Question: I have the following code which is being called in cellForRowAtIndexPath for a UITableView.
'''
self.dateFormatter = [[NSDateFormatter alloc] init];
[self.dateFormatter setDateFormat:@"EEEE, dd MMM yyyy HH:mm:ss z"];
OLVisit *visit = [self.visits objectAtIndex:indexPath.row];
NSString *strVisitDate = [NSString stringWithFormat:@"%@", visit.olcreatedat];
NSDate *visitDate = [self.dateFormatter dateFromString:strVisitDate];
strVisitDate = [self.dateFormatter stringFromDate:visitDate];
'''
The string returned from visit.olcreatedat is in the following format (as can be seen in the debugger screenshot below) "2013-04-09 11:55:25 +0000".

I get a nil NSDate value returned into visitDate.
Could somebody help me figure this out?
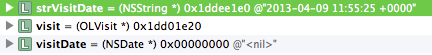
Answer: : As pointed out by @rmaddy, there was a misunderstanding about what 'visit.olcreatedat' was.
This first answer is based on the assumption that 'visit.olcreatedat' is an
NSDate. For an answer that assumes that 'visit.olcreatedat' is an NSString containing a formatted date, read the second part of this answer.
# visit.olcreatedat is an NSDate
'''
- (void)viewDidLoad {
[super viewDidLoad];
// Alloc the date formatter in a method that gets run only when the controller appears, and not during scroll operations or UI updates.
self.outputDateFormatter = [[NSDateFormatter alloc] init];
[self.outputDateFormatter setDateFormat:@"EEEE, dd MMM yyyy HH:mm:ss z"];
}
- (UITableViewCell*)tableView:(UITableView*)tableView cellForRowAtIndexPath:(NSIndexPath*)indexPath: {
// dequeue or create the cell...
// ...
// ...
OLVisit *visit = [self.visits objectAtIndex:indexPath.row];
NSString * strVisitDate = [self.outputDateFormatter stringFromDate:visit.olcreatedat];
// Here you can assign the string to the right UILabel
cell.textLabel.text = strVisitDate;
return cell;
}
'''
# visit.olcreatedat is an NSString
Do you want to convert the 'visit.olcreatedat' to the format ? If so, let's go through each step.
First, you need to convert the 'visit.olcreatedat' string (stored in 'strVisitDate') to an actual NSDate object, 'visitDate'. So to make this step work, you need an NSDateFormatter that accepts the 'visit.olcreatedat' format: .
Then, you want to convert the obtained 'visitDate' NSDate to the format you like, so you need another NSDateFormatter, with the format .
'''
- (void)viewDidLoad {
[super viewDidLoad];
// Alloc the date formatter in a method that gets run only when the controller appears, and not during scroll operations or UI updates.
self.inputDateFormatter = [[NSDateFormatter alloc] init];
[self.inputDateFormatter setDateFormat:@"yyyy-MM-dd HH:mm:ss z"];
self.outputDateFormatter = [[NSDateFormatter alloc] init];
[self.outputDateFormatter setDateFormat:@"EEEE, dd MMM yyyy HH:mm:ss z"];
}
- (UITableViewCell*)tableView:(UITableView*)tableView cellForRowAtIndexPath:(NSIndexPath*)indexPath: {
// dequeue or create the cell...
// ...
// ...
OLVisit *visit = [self.visits objectAtIndex:indexPath.row];
NSString *strVisitDate = visit.olcreatedat;
NSDate *visitDate = [self.inputDateFormatter dateFromString:strVisitDate];
strVisitDate = [self.outputDateFormatter stringFromDate:visitDate];
// Here you can assign the string to the right UILabel
cell.textLabel.text = strVisitDate;
return cell;
}
'''